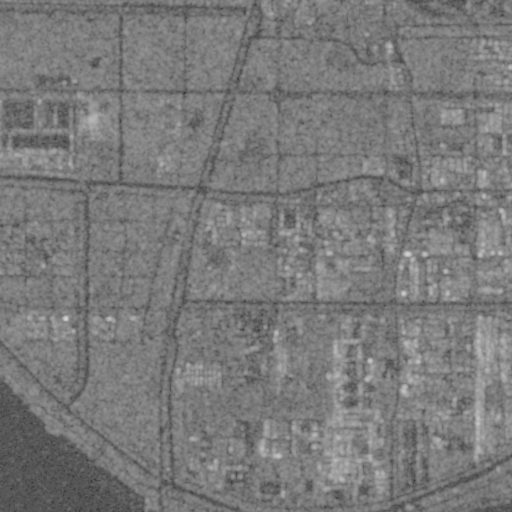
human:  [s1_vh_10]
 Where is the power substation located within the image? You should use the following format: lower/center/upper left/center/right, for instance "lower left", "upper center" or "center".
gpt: The power substation is located in the center of the image.
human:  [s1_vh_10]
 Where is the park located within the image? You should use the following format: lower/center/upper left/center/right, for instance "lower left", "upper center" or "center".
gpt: There is no park in the image.

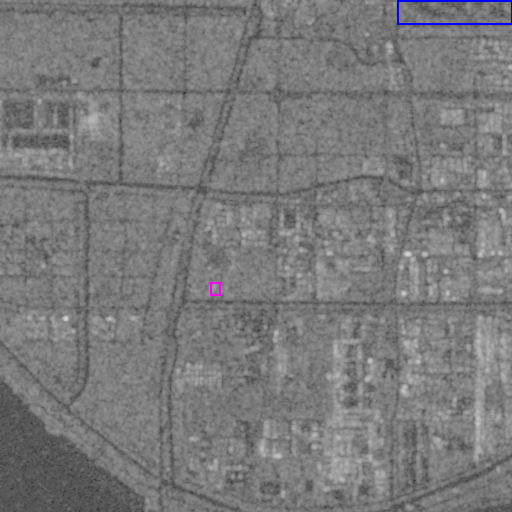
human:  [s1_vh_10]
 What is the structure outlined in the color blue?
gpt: The structure outlined in blue is a park.
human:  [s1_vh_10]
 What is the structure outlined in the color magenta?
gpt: The structure outlined in magenta is a power substation.
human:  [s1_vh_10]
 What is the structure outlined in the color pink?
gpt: There is no pink outline.